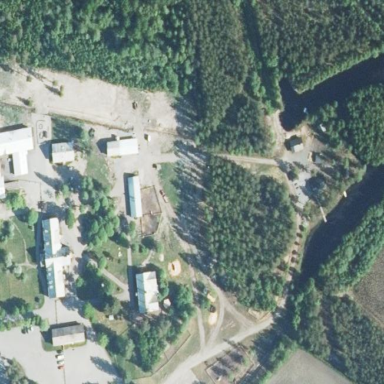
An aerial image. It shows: Farmyard used as summer camp.